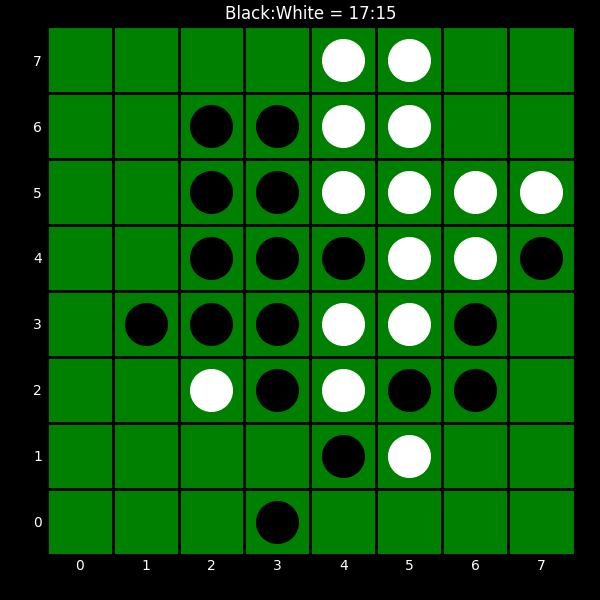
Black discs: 17
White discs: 15